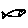
Label: fish